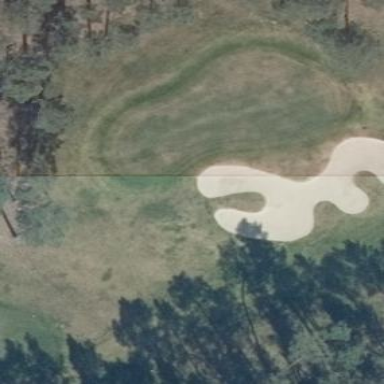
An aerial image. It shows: Golf bunker filled with natural sand.